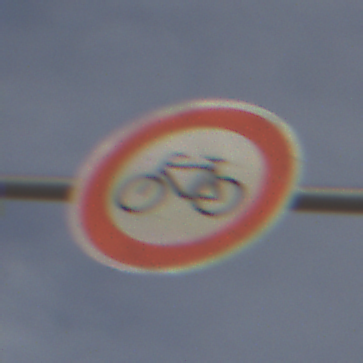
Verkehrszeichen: VerbotRadverkehr
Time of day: MorningAfternoon
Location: Outdoor (Suburban)
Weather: PartlyCloudy
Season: NotSpecified
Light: Natural